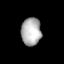
Tissue: skin
Cell type: Epithelial cells
Senescence score: 0.2746
Nuclear area (px): 545
Mean DAPI intensity: 176.334